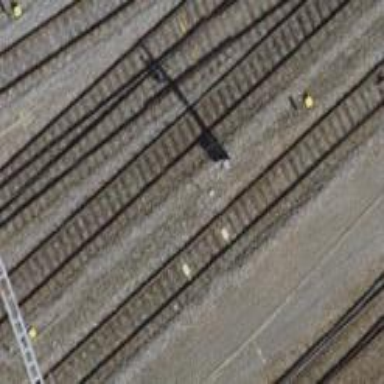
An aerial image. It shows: Railway signal.